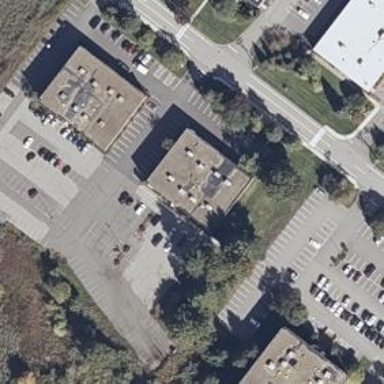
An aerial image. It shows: Office building.